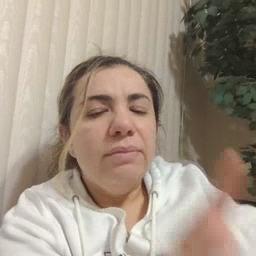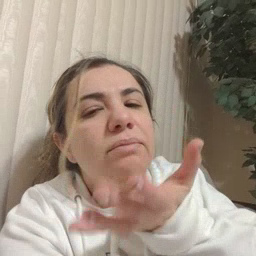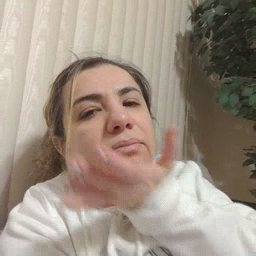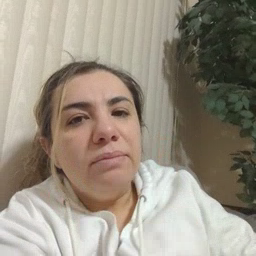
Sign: grass